Field crop: tomato
Growth stage: 1
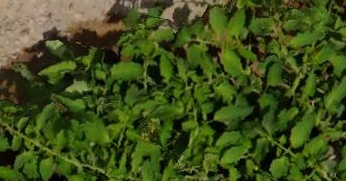
Species: tomato